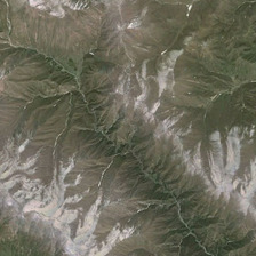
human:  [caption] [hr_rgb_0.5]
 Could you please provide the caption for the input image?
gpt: Some snow is at the top of the mountains.

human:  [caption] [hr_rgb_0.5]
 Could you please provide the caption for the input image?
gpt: Some snows are in the TOPO of the mountains.

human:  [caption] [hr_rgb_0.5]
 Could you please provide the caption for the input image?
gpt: There is snow on the top of the mountain

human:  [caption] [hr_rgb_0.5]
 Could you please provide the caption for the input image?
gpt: Snow is on the top of the mountain.

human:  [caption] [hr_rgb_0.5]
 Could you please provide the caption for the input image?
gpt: There is some snow on the top of the mountain.